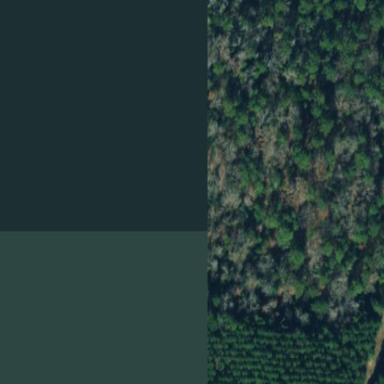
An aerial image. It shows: Forest with evergreen needle-leaved trees.